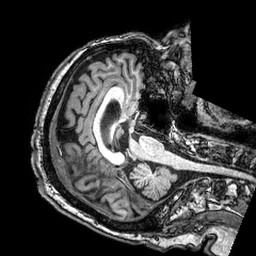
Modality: T1w
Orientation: axial
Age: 75
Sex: male
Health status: healthy
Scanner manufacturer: philips
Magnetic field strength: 3 T